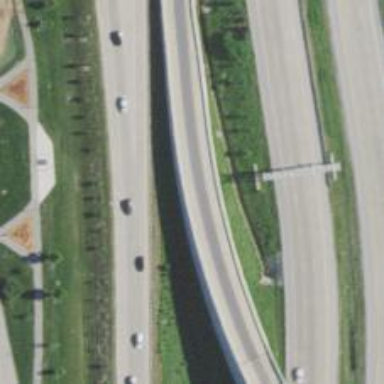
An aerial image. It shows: Motorway.